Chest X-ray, AP view. Patient: 31 years old, sex M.
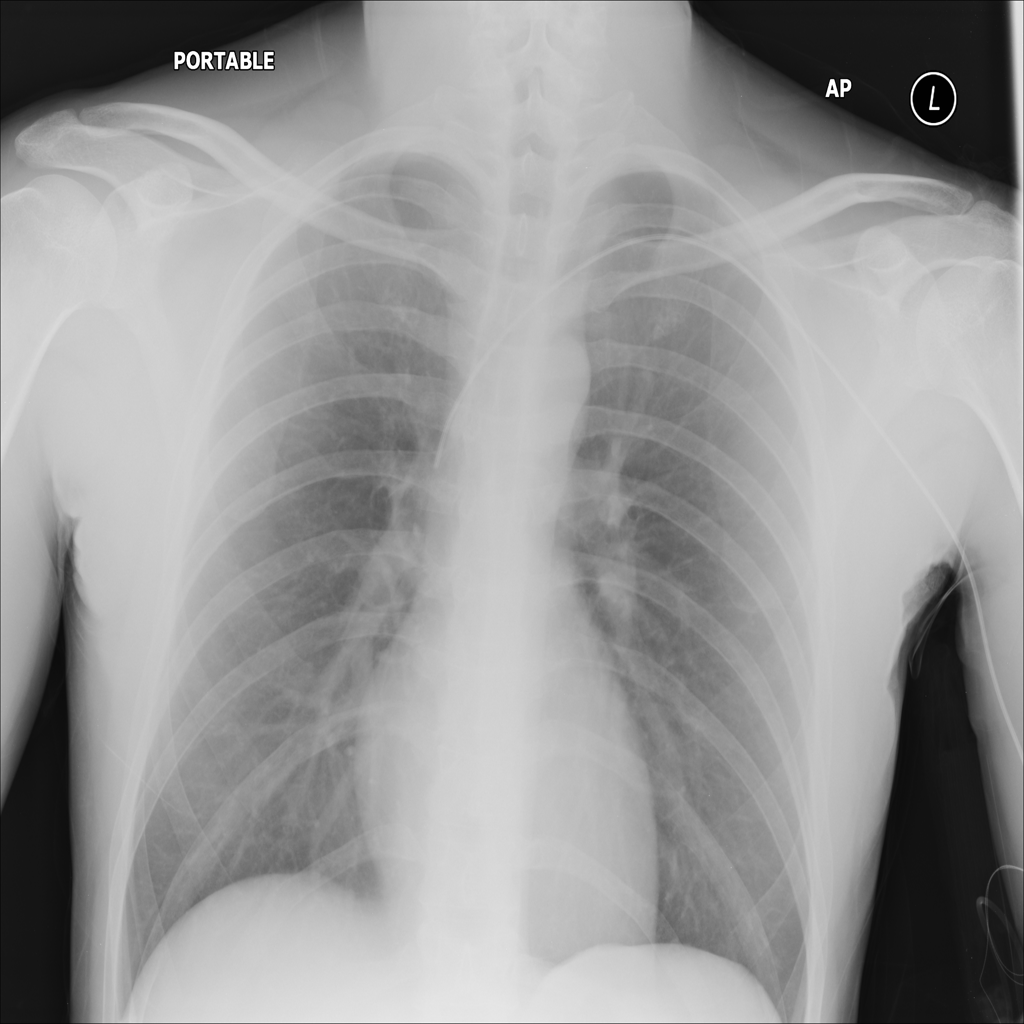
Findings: No Finding